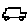
Label: car